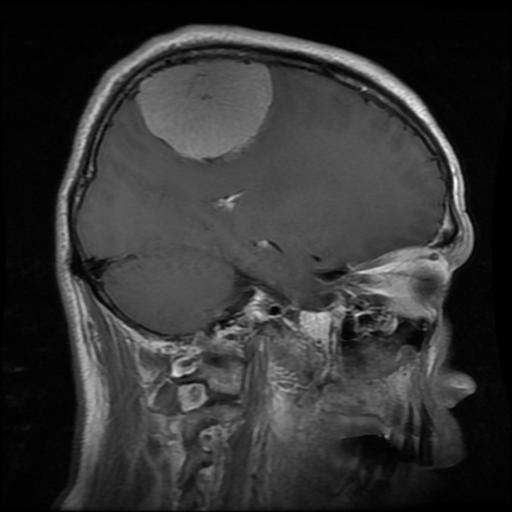
Label: meningioma